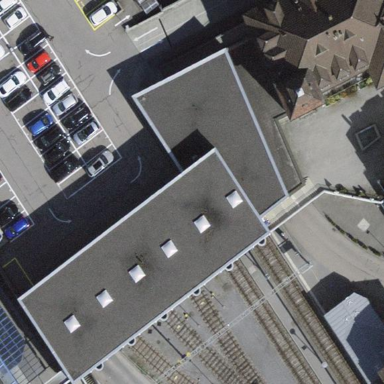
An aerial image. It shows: Platform for public transport and railway services.